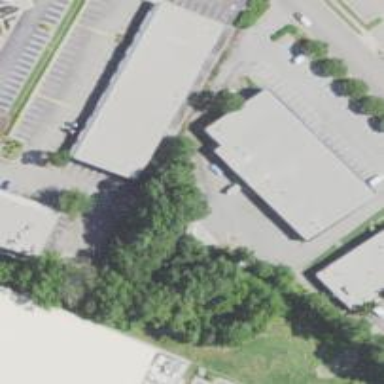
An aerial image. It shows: Commercial building.